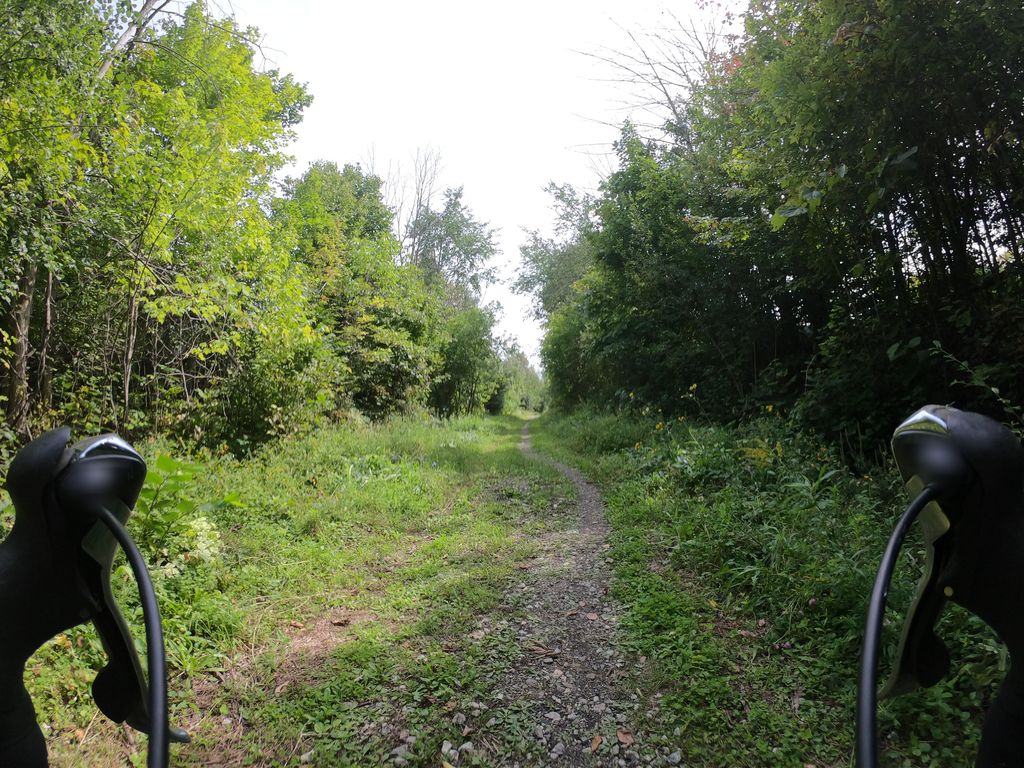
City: ottawa-gatineau